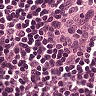
Metastatic tissue present: no